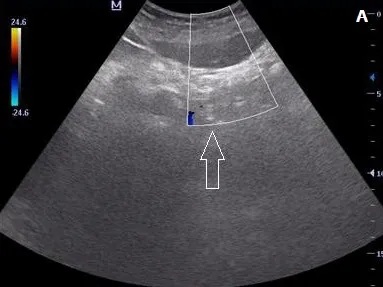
Bedside ultrasonographic view of the cystic mass in the anterior abdominal wall without blood flow.
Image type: radiology (ultrasound)